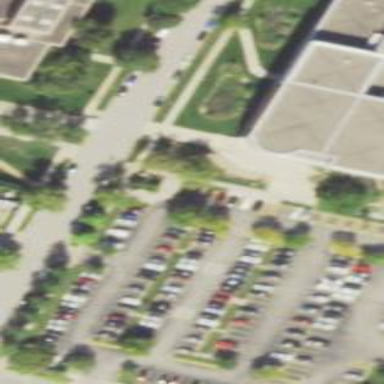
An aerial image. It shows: Carports parking area.